Question: I have the following object graph that I would like to resolve using an IoC container:

Here, 'B(#1)' and 'B(#2)' are of the same type but different instances, same with 'C(#1)' and 'C(#2)', and 'D(#1)' and 'D(#2)'. I would like to resolve 'A'.
The problem is that there are two instances of 'D' that four other objects have as a dependency. Depending on how I set the lifecycle of 'D', I will either get one instance that all of them share, or I will get four different instances.
I am currencly using StructureMap, but the solution could use another IoC container if some feature is needed that StructureMap doesn't have.
The object graph is found inside a WPF application where I have separated the responsibilities of the typical MVVM ViewModel into a ViewModel and a Controller. In the image above, 'D' is a ViewModel that only contains the state and 'C' is a Controller that executes commands. 'B' is the DataContext that the XAML binds to.
'B', 'C' and 'D' are part of a user control. 'A' is a DataContext that contains two instances of the user control.
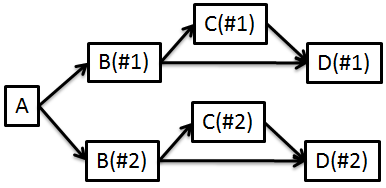
Answer: You can use factory method:
'''
For<B>().Use(s =>
{
var d = s.GetInstance<D>();
var c = new C(d);
return new B(c,d);
});
'''